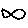
Label: fish